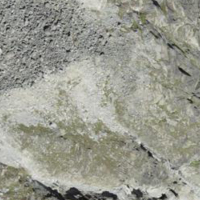
EUNIS habitat code: 48
Species observed at this site:
Salix serpillifolia